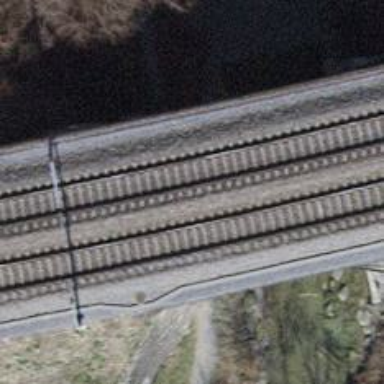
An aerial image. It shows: Single-track railway bridge with electrified contact line.